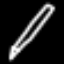
Label: pencil